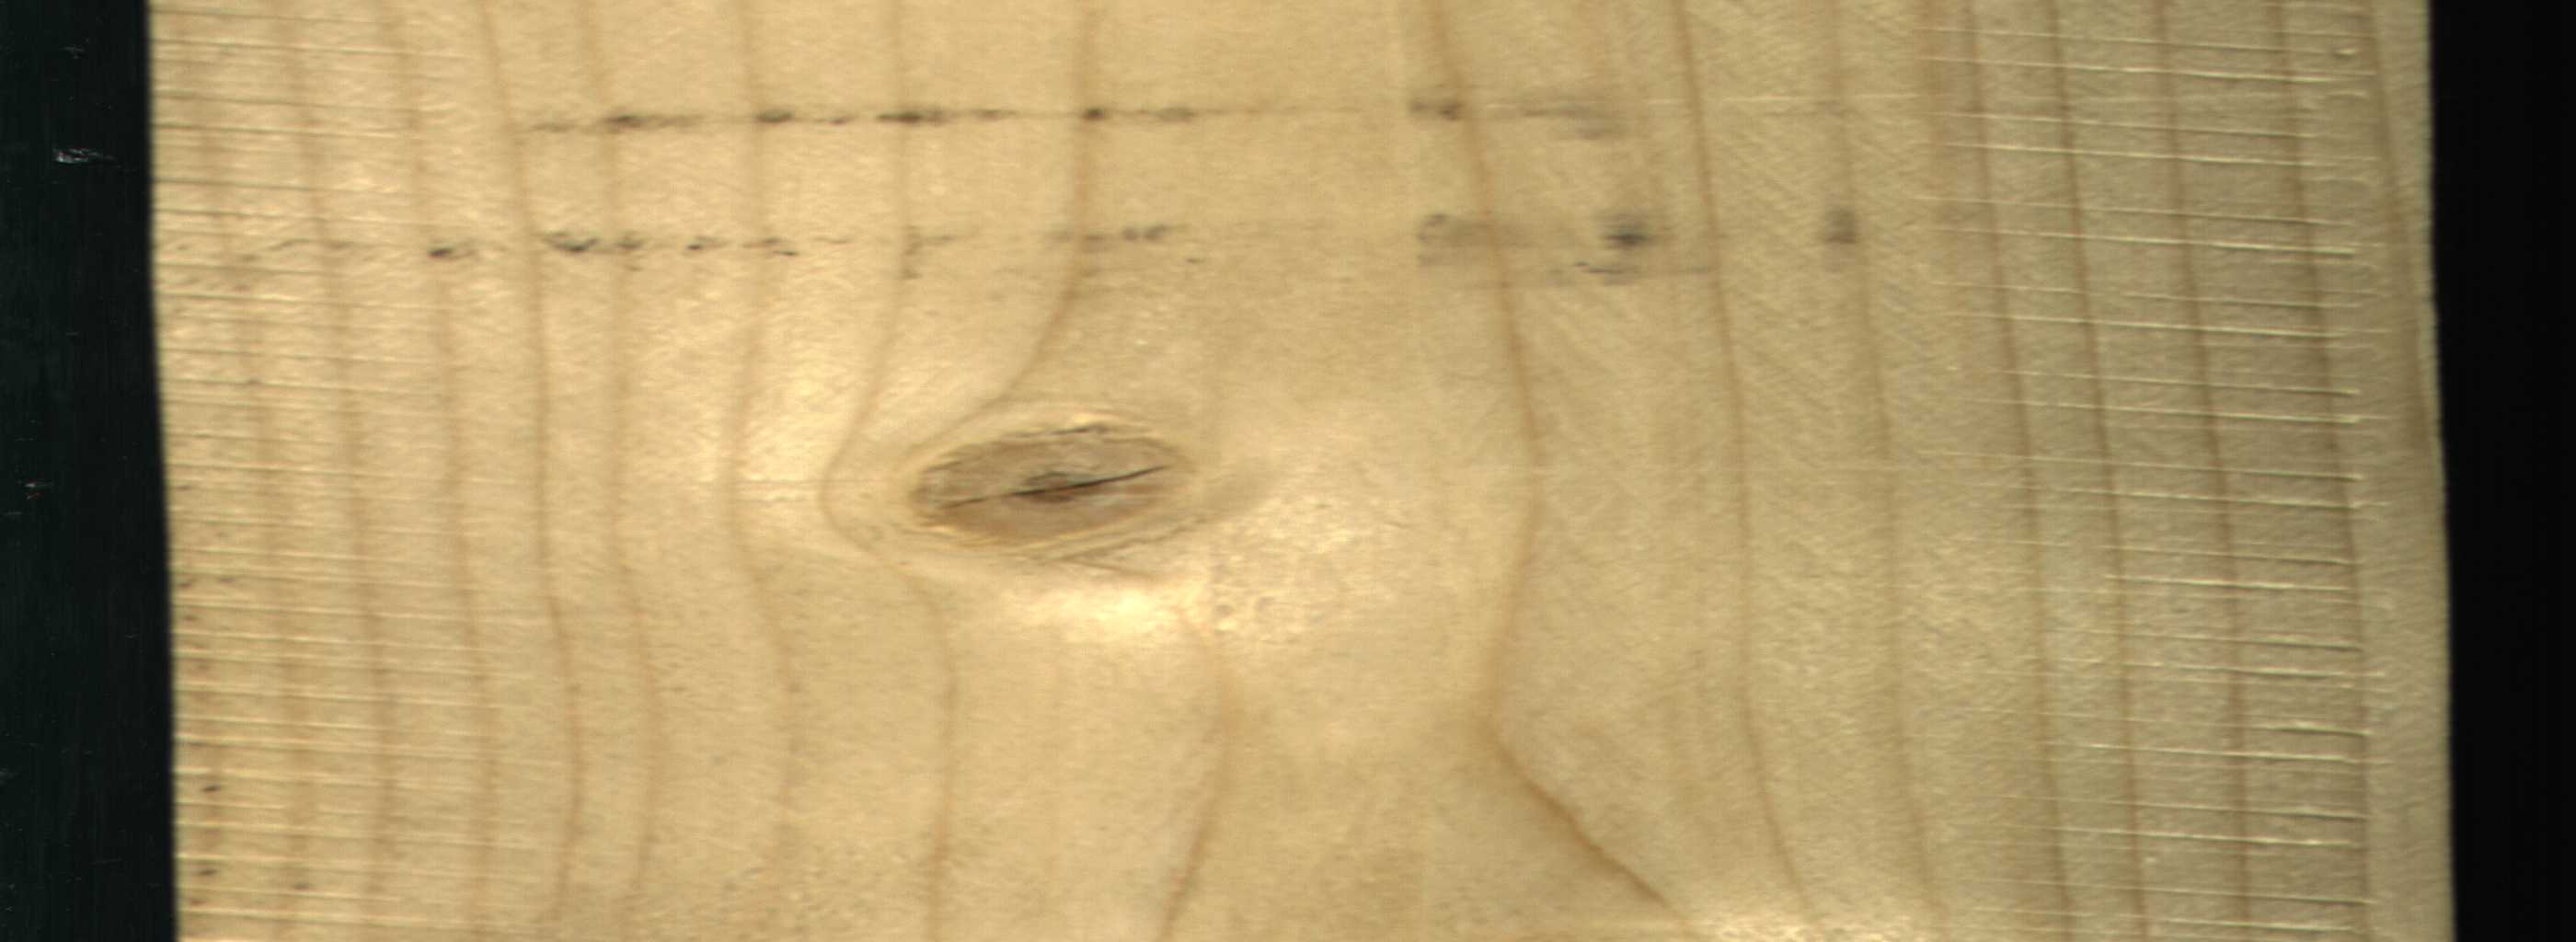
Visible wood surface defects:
knot_with_crack